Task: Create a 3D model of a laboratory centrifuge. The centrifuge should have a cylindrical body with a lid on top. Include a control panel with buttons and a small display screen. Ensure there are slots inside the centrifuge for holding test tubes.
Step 324:
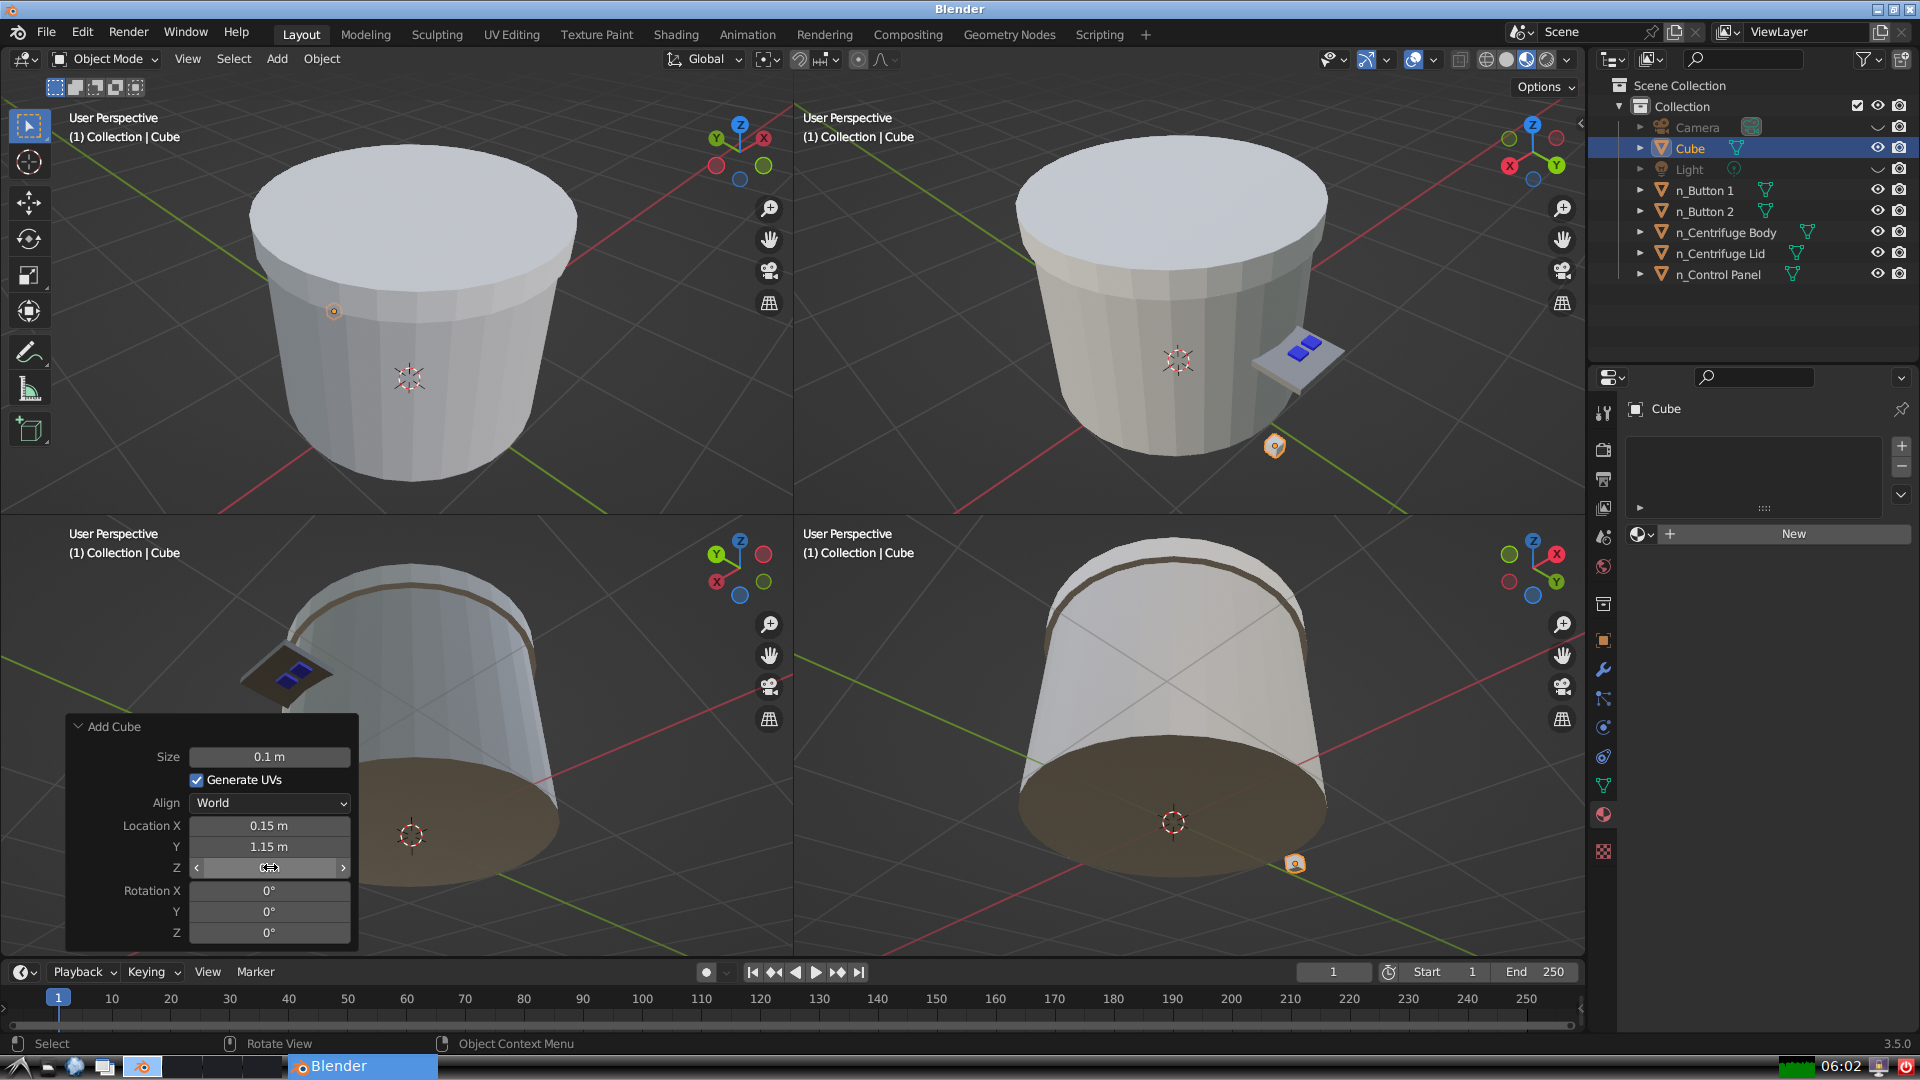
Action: click: no